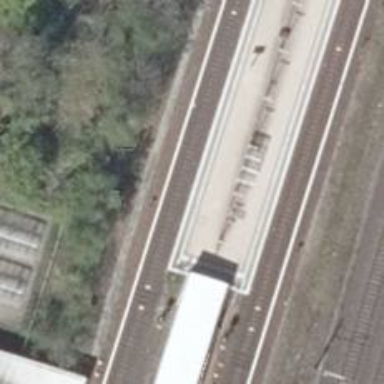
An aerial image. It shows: Close-up of railway platform edge.